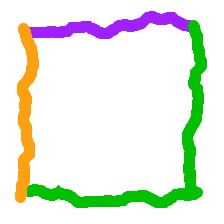
Shape: square